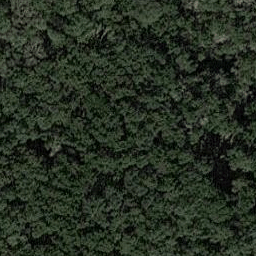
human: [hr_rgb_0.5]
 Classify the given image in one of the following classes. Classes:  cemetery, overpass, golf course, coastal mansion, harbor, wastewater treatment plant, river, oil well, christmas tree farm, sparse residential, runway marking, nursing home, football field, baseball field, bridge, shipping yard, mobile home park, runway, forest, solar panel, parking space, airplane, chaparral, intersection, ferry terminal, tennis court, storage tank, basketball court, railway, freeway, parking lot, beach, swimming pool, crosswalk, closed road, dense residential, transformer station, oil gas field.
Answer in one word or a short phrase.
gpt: forest